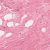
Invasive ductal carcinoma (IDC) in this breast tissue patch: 0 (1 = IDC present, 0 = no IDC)